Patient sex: F
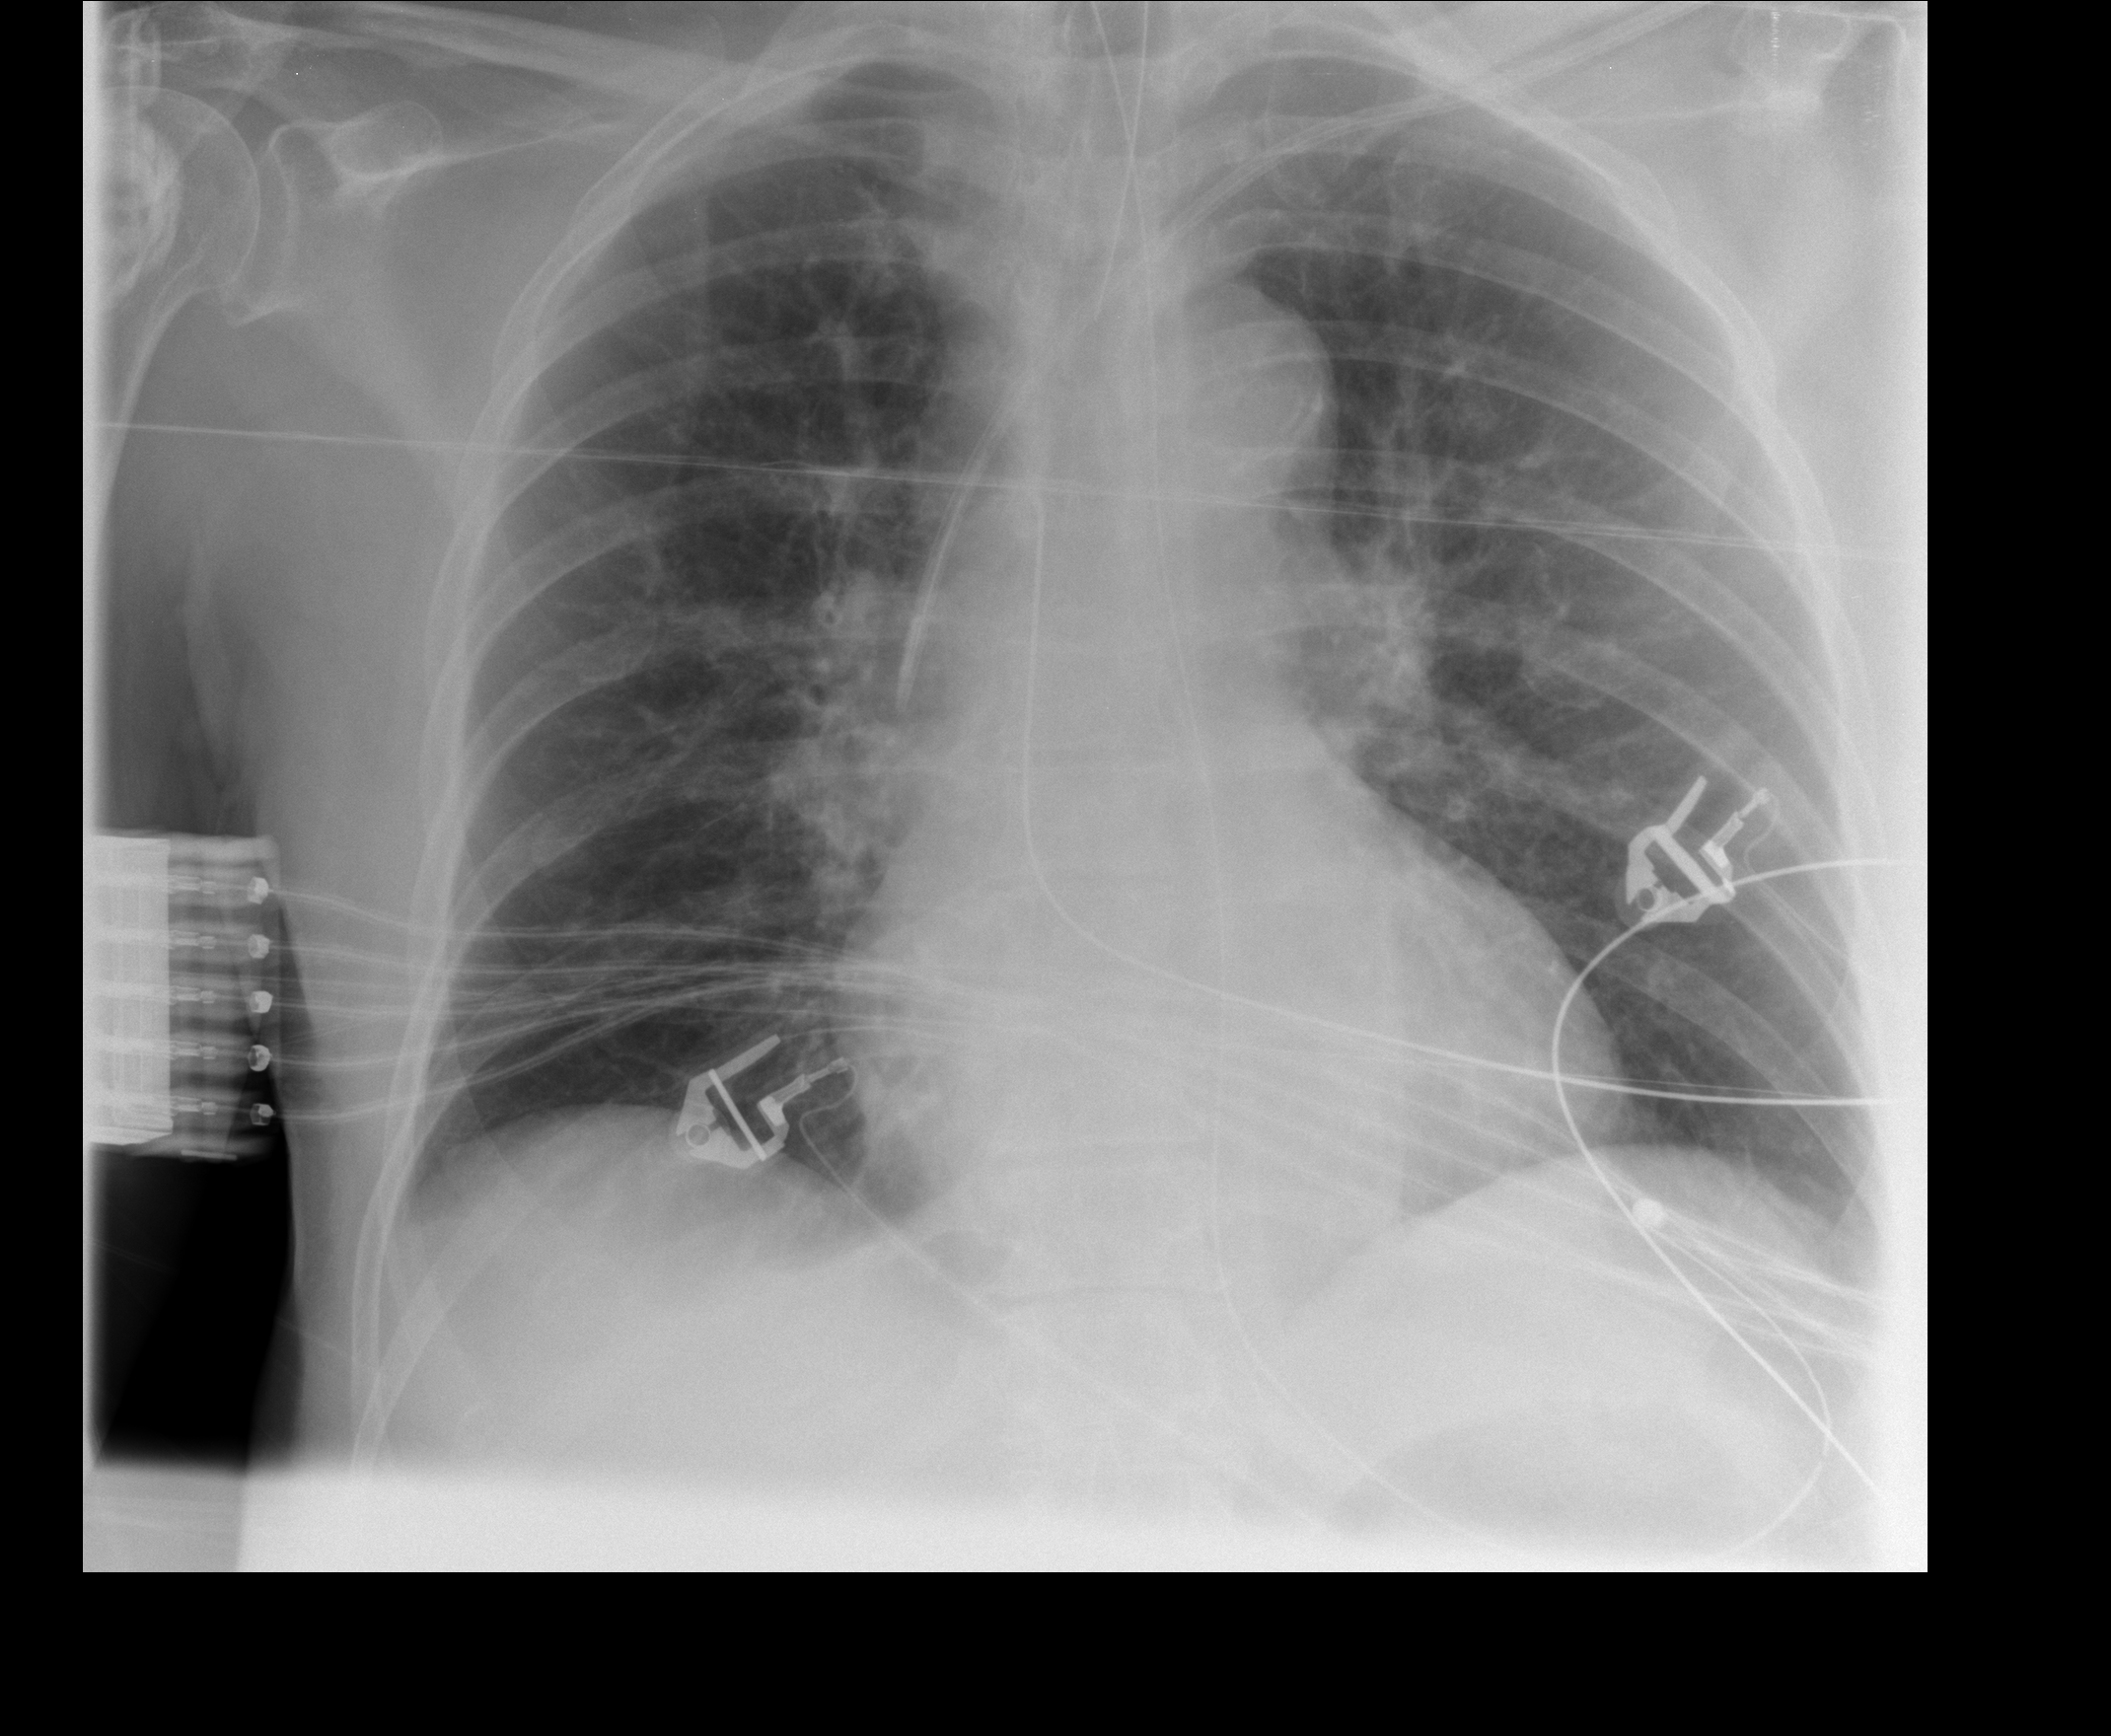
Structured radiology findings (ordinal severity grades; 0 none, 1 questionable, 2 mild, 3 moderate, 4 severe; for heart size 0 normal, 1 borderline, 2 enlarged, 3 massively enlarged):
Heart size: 0
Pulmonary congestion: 1
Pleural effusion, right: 0
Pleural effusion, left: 0
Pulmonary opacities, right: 0
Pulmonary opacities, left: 0
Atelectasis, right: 0
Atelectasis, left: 0